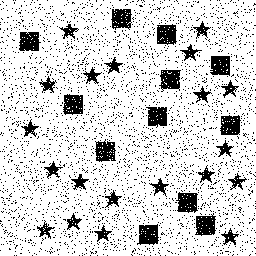
Squares: 12
Triangles: 0
Stars: 20
Total shapes: 32